Question: In SOAPUI tool, in response for any DB step, response contains with tableName.column.
please refer the below image.

How can remove the tableName attribute from the response.
I mean to ask, is there any setting in SOAPUI or is there any properties file I need to update...
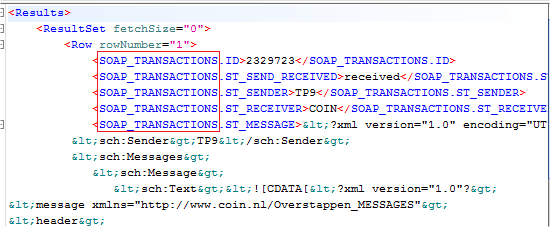
Answer: This doesn't depends on settings from , it's depends on DB drivers.
I follow the code from github, and I finally found that internally constructs the node names from response based on the follow code fragment:
'''
...
public static Document addResultSetXmlPart(Element resultsElement, ResultSet rs, Document xmlDocumentResult)
throws SQLException {
ResultSetMetaData rsmd = rs.getMetaData();
...
...
String columnName = "";
if (!StringUtils.isNullOrEmpty(rsmd.getTableName(ii))) {
columnName += (rsmd.getTableName(ii)).toUpperCase() + ".";
}
columnName += (rsmd.getColumnName(ii)).toUpperCase();
String value = rs.getString(ii);
Element node = xmlDocumentResult.createElement(StringUtils.createXmlName(columnName));
...
'''
(You can see the whole method <URL>
So as you can see the node name on the depends on <URL> 'getTableName' and 'getColumnName' methods. This class is an interface and the implementation of these methods depends on specific DB driver version.
So to have the same behavior as your client, simply check that both have the same DB drivers in 'SOAPUI_HOMEin\ext'.
REMARK: Once you or your client change the '.jar' in 'SOAPUI_HOMEin\ext' restart in order to load the new ones.
Hope this helps,